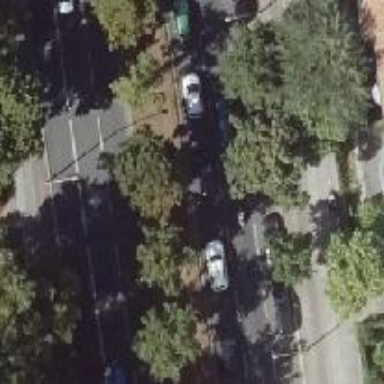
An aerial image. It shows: Avenue lined with deciduous broadleaved trees.